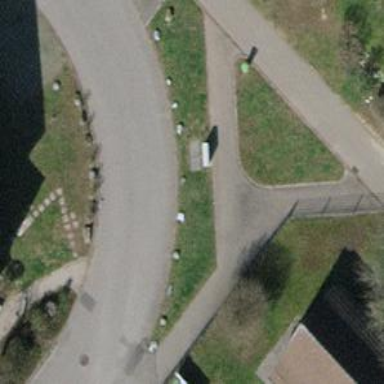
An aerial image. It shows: Residential road with asphalt surface and separate sidewalk.